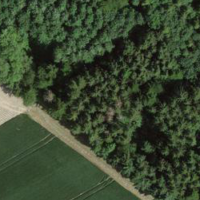
EUNIS habitat code: 44
Species observed at this site:
Aegopodium podagraria